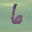
Label: 6